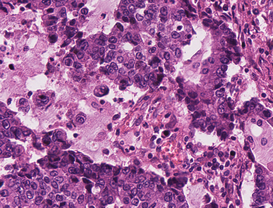
Tumor epithelial tissue: yes
Tumor-associated stroma tissue: yes
Normal tissue: no